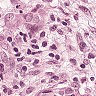
Metastatic tissue present: yes